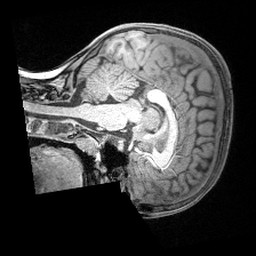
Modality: T1w
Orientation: sagittal
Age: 9
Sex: female
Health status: ill
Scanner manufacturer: siemens
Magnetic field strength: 3 T
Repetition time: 1.6 s
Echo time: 0.00179 s